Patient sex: M
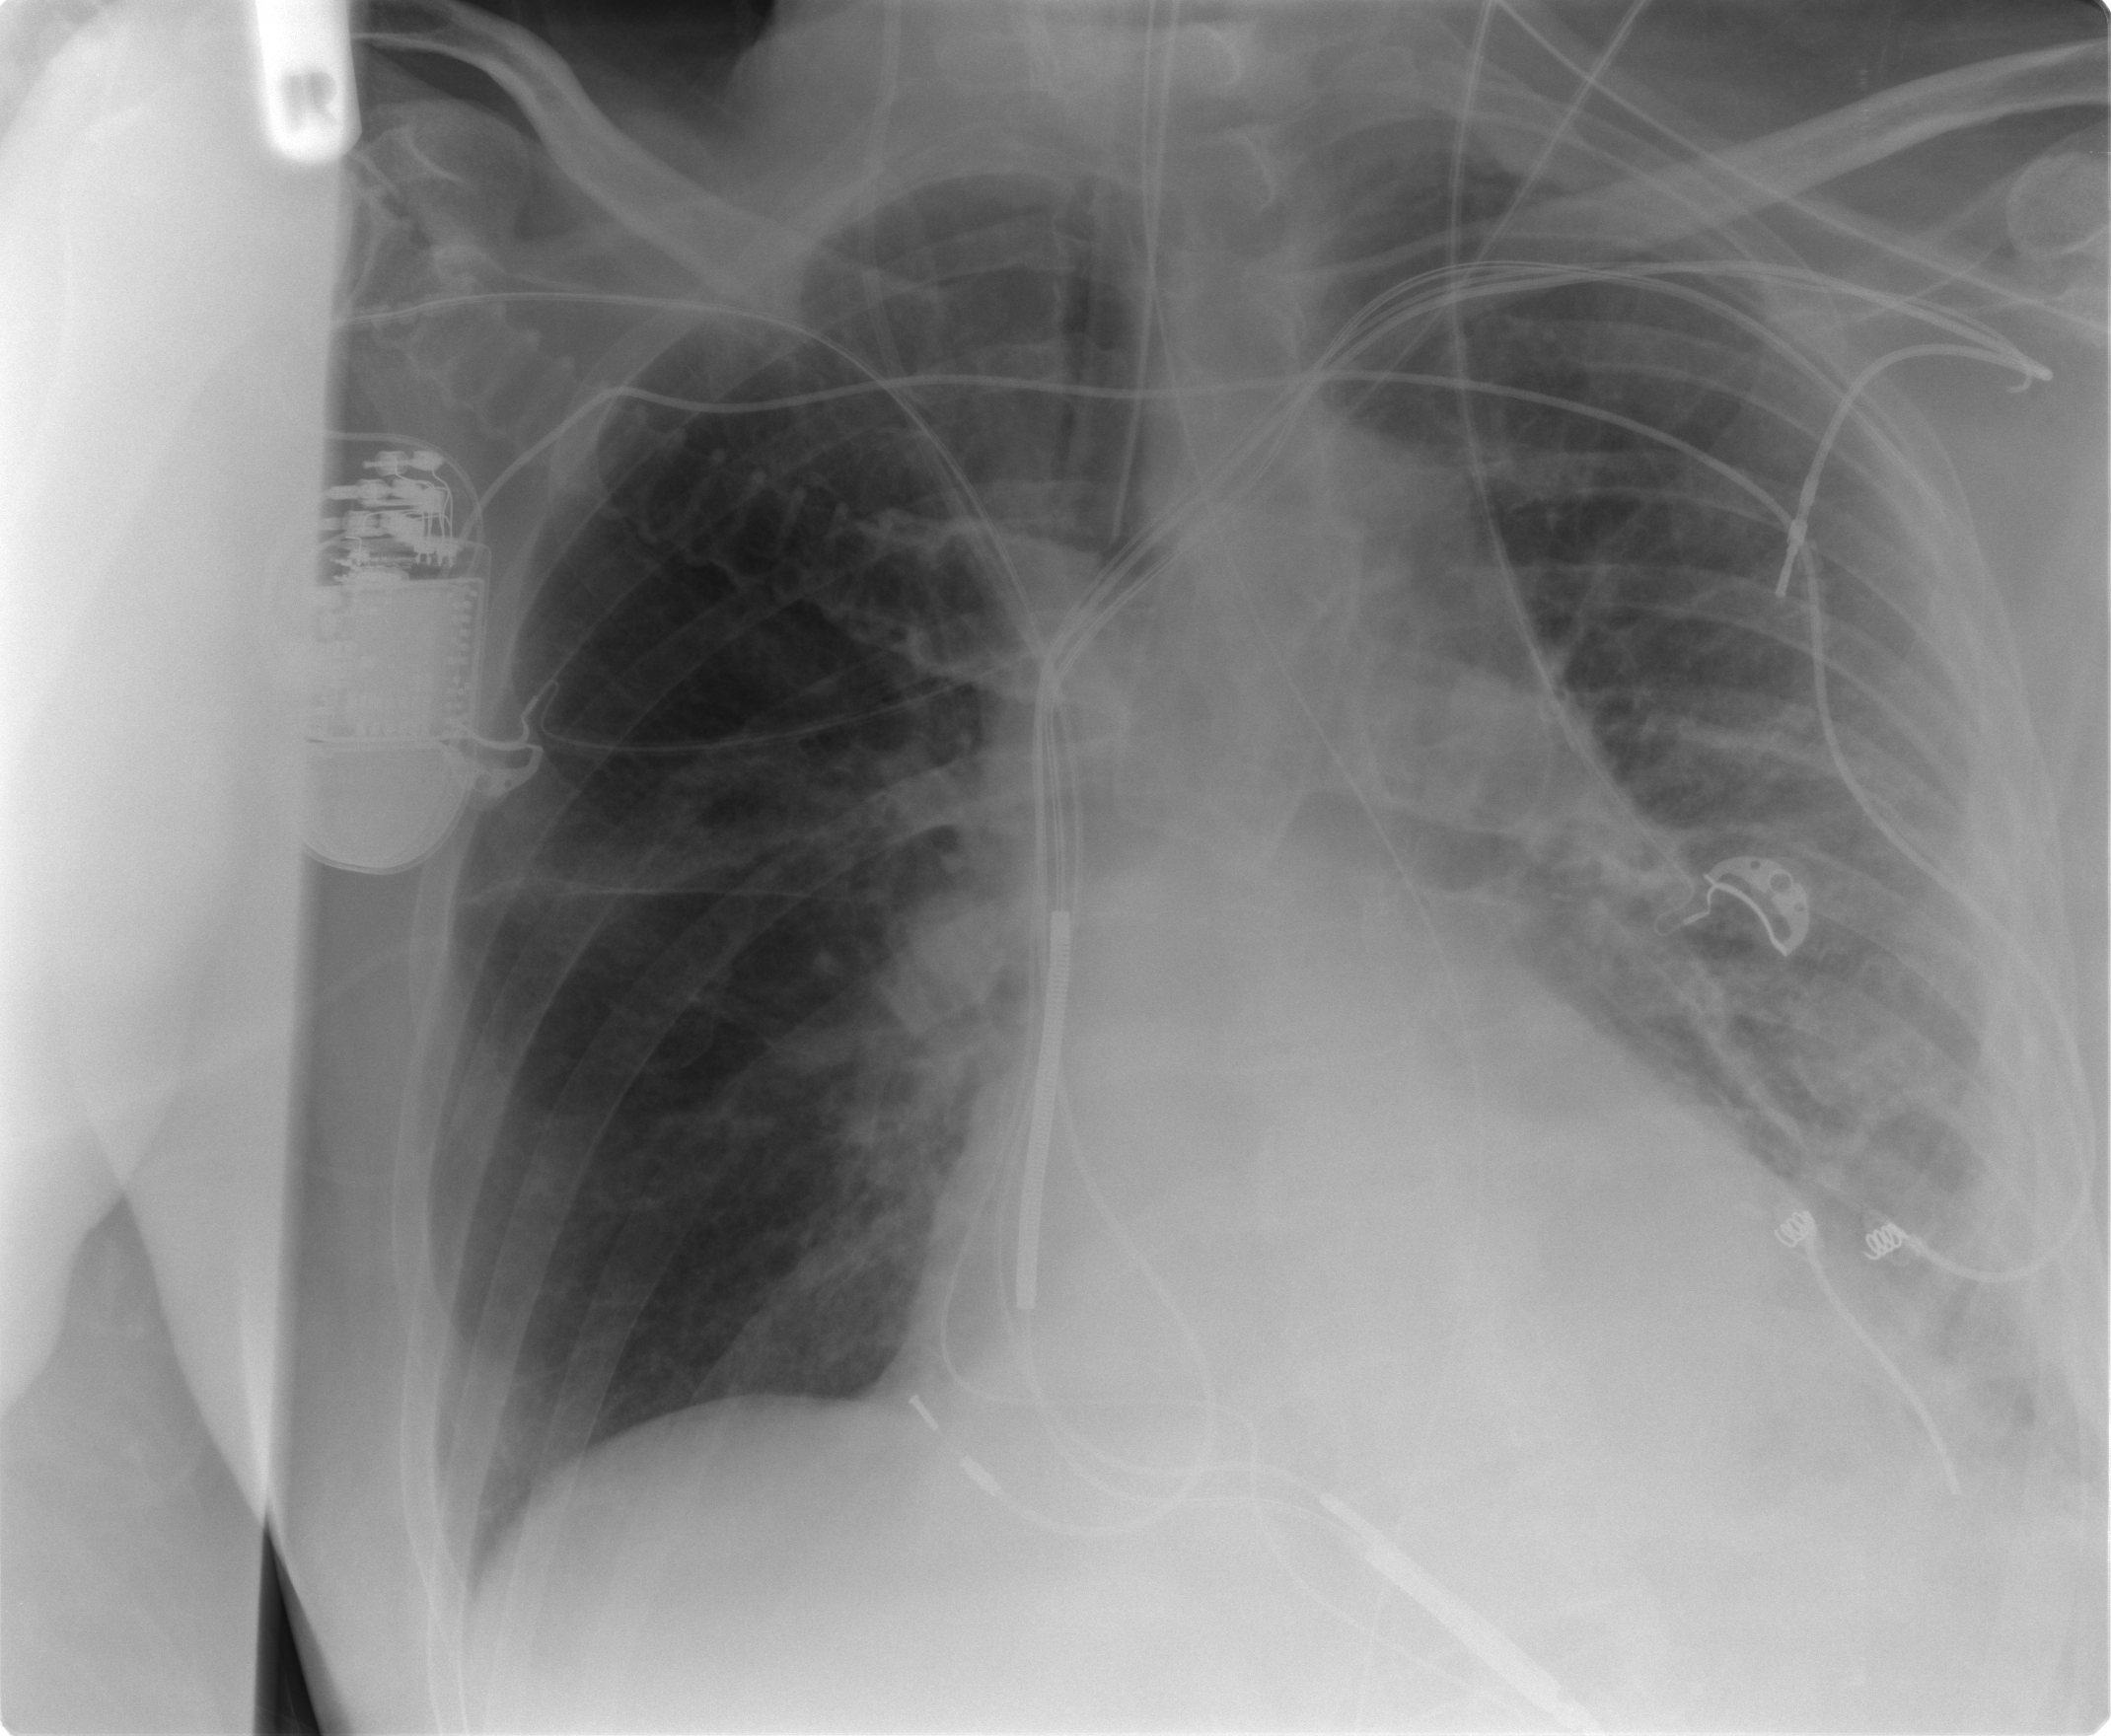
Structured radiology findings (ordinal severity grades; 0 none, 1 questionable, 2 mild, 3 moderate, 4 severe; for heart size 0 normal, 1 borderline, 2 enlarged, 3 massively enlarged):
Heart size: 2
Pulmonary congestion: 2
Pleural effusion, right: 0
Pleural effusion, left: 2
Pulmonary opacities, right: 1
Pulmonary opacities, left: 2
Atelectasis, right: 1
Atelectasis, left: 3